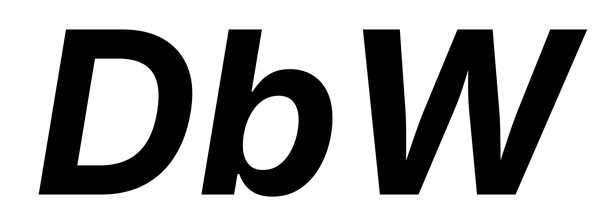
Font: Inter-Italic_Bold_Italic